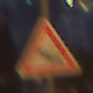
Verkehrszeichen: Stau
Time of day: Night
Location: Outdoor (Urban)
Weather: PartlyCloudy
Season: NotSpecified
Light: Artificial